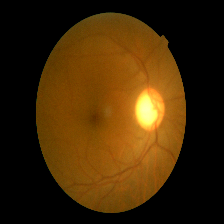
Diabetic retinopathy grade: Mild